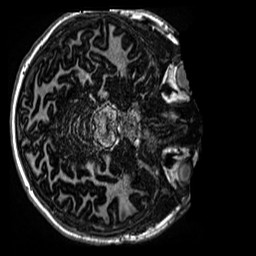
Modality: MP2RAGE
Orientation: axial
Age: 12
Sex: male
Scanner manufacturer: siemens
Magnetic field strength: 3 T
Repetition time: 4 s
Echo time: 0.00299 s